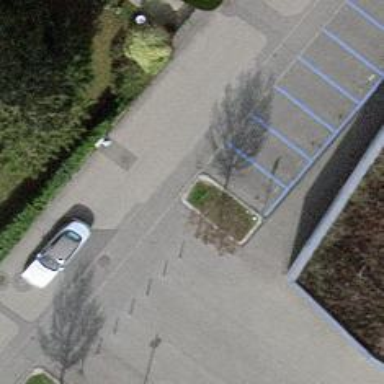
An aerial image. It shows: Bollard barrier.